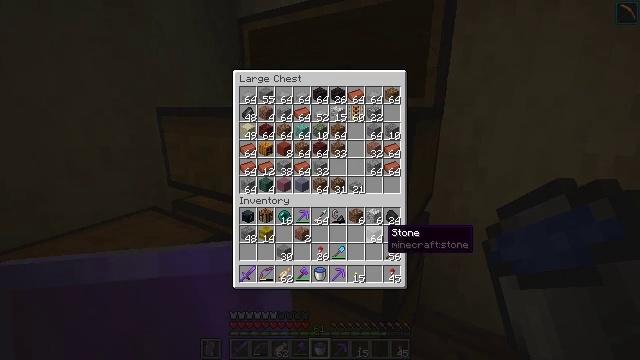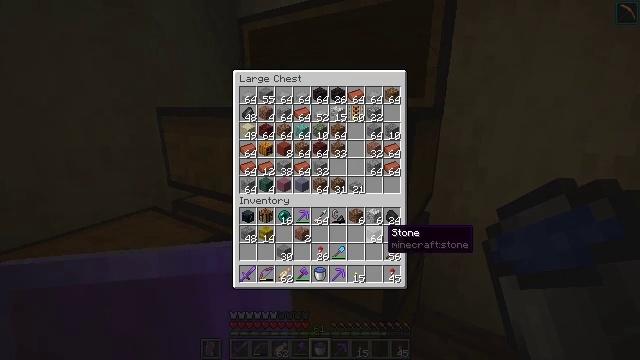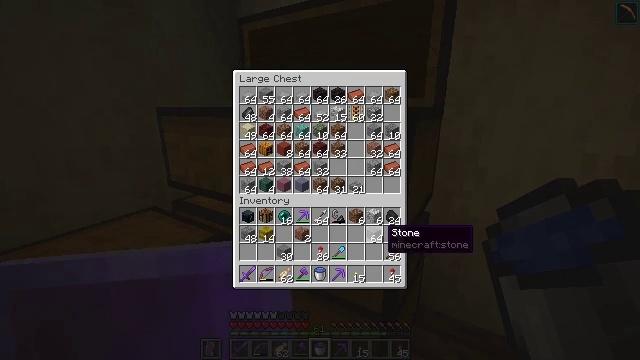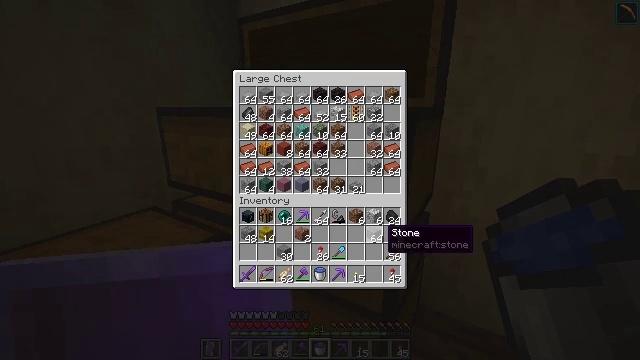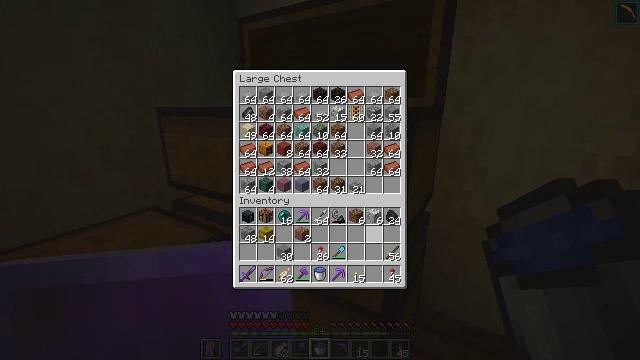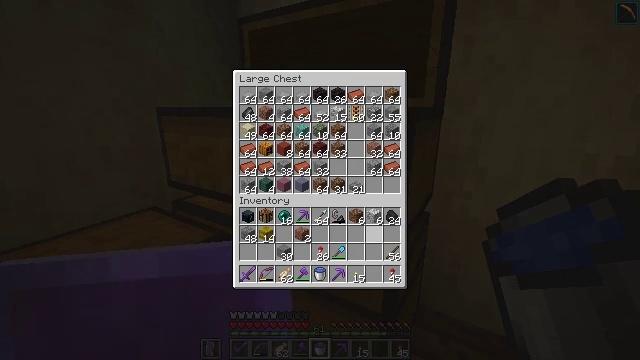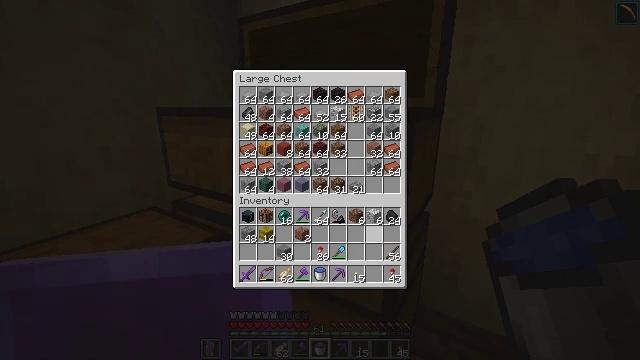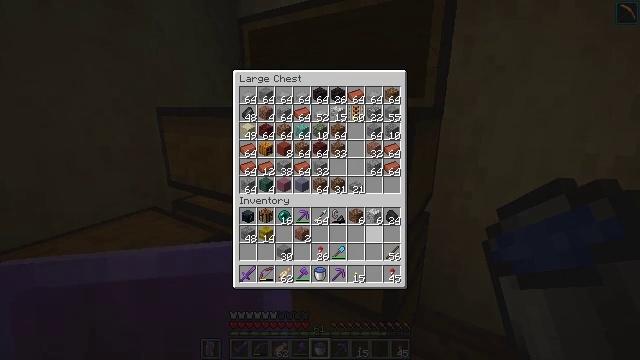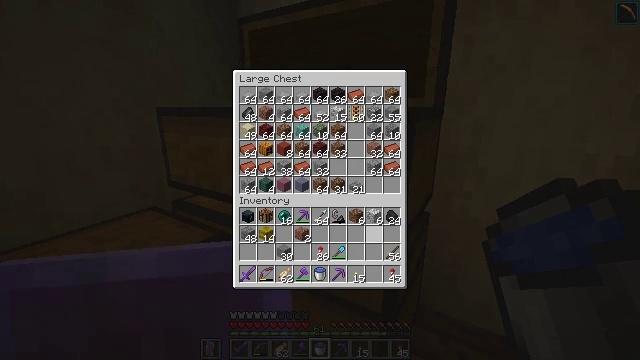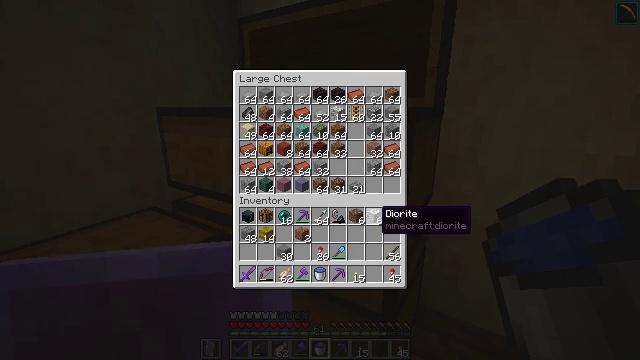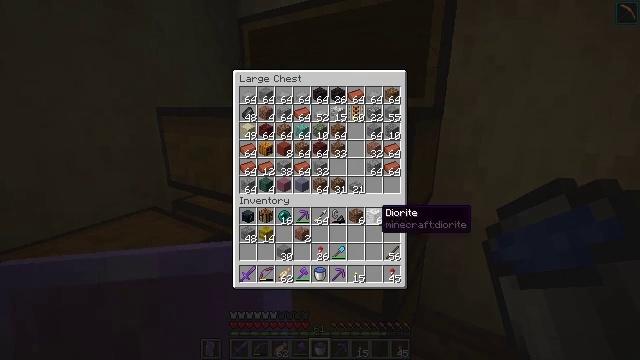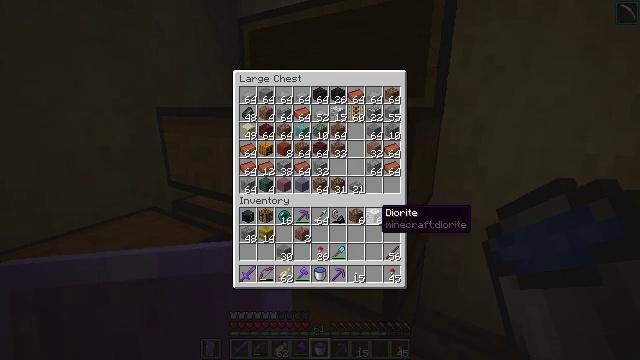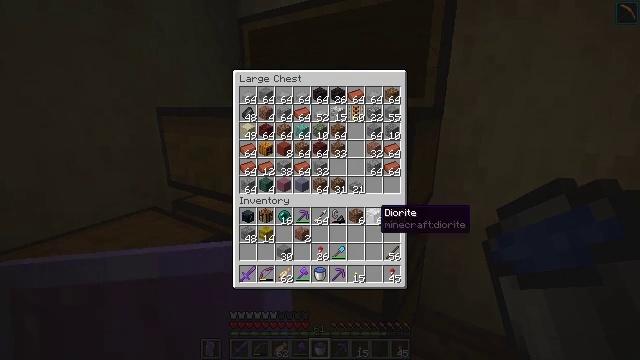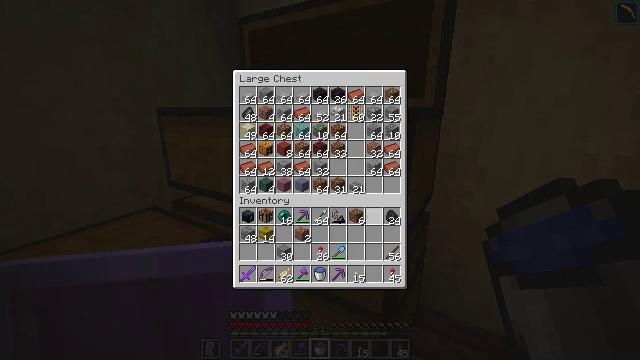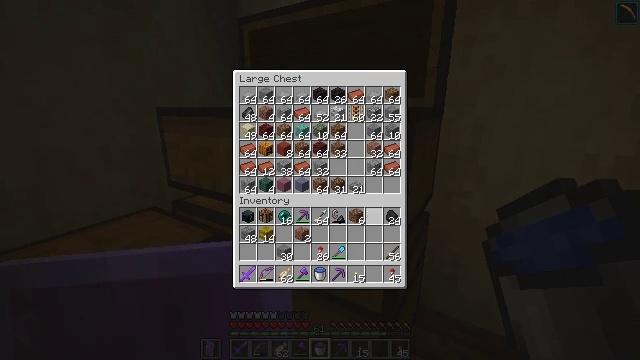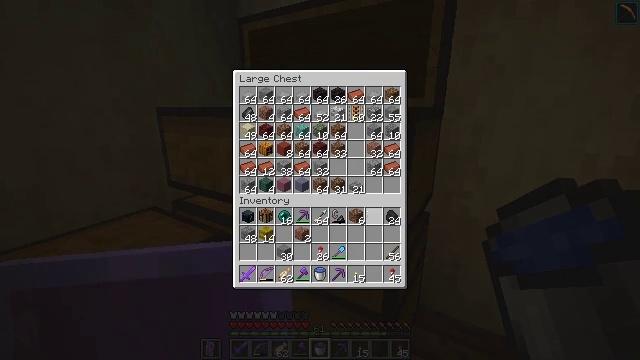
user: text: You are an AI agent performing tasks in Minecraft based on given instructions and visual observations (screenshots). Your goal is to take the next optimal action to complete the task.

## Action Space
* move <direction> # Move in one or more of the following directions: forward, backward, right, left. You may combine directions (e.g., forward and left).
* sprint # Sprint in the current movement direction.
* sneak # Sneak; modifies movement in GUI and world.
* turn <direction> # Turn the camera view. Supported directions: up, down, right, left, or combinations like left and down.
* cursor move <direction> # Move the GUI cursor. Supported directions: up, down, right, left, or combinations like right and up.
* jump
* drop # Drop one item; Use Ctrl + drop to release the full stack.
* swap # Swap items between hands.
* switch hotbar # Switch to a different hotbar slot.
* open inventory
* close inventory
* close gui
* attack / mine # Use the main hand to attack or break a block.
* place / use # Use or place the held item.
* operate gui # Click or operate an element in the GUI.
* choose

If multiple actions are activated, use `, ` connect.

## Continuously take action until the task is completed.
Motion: motion action
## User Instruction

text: Gather the ladder by attacking it.
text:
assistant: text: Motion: sneak
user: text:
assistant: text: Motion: sneak
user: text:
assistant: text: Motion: sneak
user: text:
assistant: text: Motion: sneak, operate gui
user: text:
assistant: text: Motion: sneak, operate gui
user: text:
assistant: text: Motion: sneak, operate gui
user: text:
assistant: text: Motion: sneak
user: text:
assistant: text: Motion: sneak, cursor move up
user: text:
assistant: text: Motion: sneak
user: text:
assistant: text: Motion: sneak
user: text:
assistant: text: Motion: sneak
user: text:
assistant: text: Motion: sneak
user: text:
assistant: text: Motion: sneak, operate gui
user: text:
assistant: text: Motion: sneak, operate gui
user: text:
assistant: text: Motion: sneak, operate gui
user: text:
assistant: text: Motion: sneak
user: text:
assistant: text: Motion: sneak
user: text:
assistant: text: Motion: sneak
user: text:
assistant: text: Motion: sneak
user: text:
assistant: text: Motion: sneak
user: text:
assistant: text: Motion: sneak, operate gui
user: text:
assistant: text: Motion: sneak, operate gui
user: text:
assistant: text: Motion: sneak, operate gui
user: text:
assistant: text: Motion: sneak
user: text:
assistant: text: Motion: sneak, cursor move left
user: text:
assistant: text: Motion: sneak, cursor move left and down
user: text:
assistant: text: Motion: sneak, cursor move left and down
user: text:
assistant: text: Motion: sneak, cursor move left
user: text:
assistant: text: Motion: sneak
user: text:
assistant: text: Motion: sneak